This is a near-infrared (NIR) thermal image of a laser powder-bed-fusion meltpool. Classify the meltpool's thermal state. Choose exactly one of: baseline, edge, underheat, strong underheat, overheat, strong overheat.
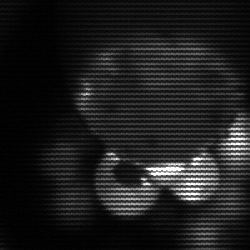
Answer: edge